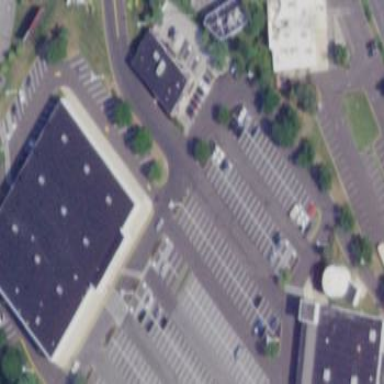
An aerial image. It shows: Building that houses trampoline park.